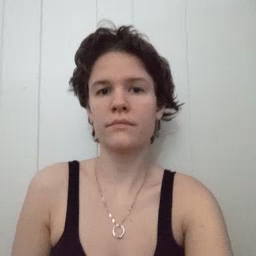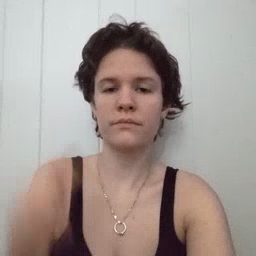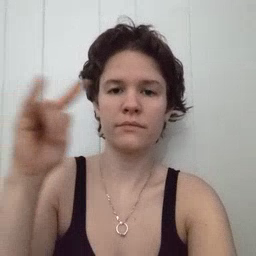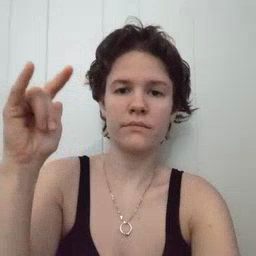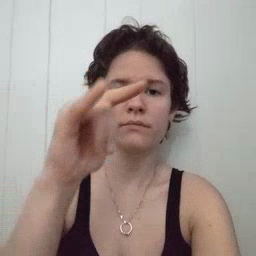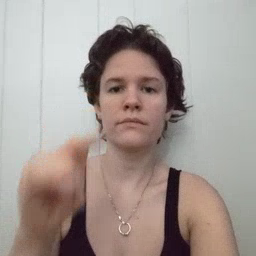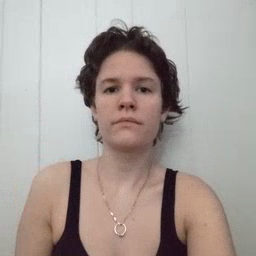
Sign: airplane